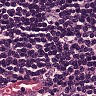
Metastatic tissue present: no